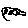
Label: hexagon